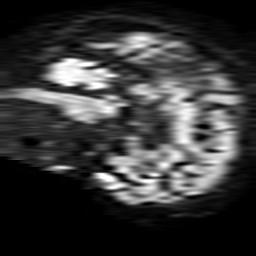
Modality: TRACE
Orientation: sagittal
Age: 88
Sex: male
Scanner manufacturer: philips
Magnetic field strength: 1.5 T
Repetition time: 3.49 s
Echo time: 0.09565 s